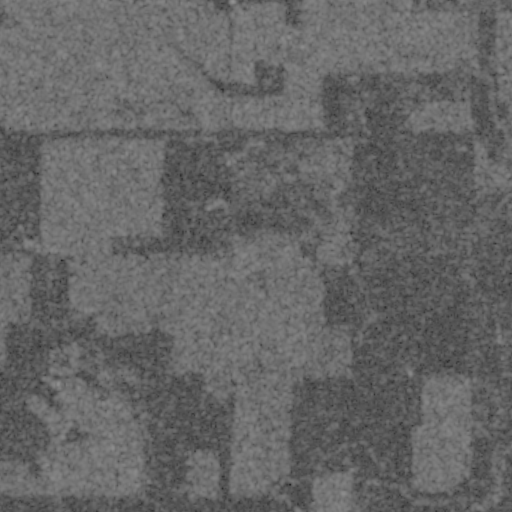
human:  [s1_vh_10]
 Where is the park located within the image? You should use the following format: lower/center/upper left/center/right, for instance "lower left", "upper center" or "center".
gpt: The park is located in the upper left of the image.
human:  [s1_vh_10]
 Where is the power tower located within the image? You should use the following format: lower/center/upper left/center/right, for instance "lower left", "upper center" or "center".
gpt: The power tower is located in the upper right of the image.
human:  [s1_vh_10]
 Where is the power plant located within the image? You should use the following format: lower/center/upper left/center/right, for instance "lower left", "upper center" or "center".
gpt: There is no power plant in the image.

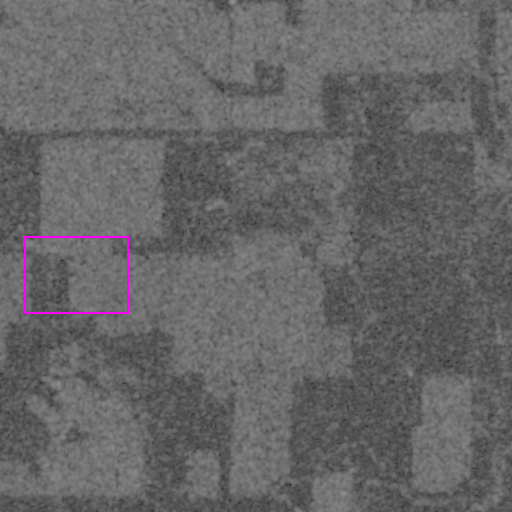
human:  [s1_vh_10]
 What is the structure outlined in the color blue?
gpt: There is no blue outline.
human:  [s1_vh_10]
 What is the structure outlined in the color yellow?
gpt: There is no structure outlined in yellow.